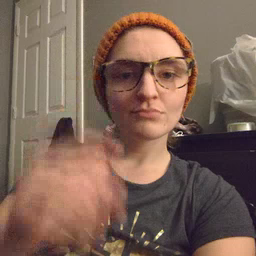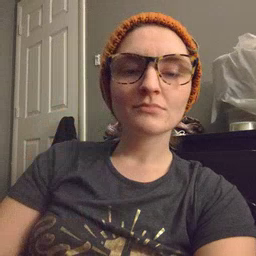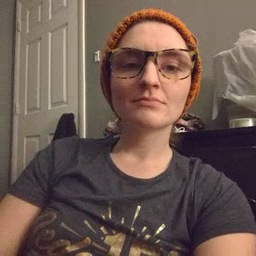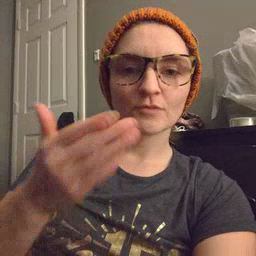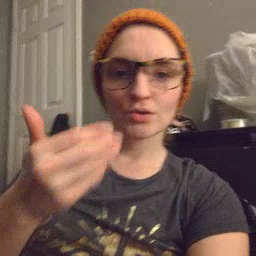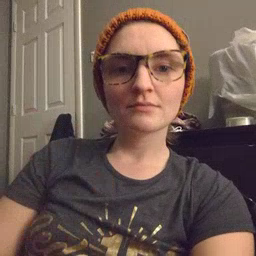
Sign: flag